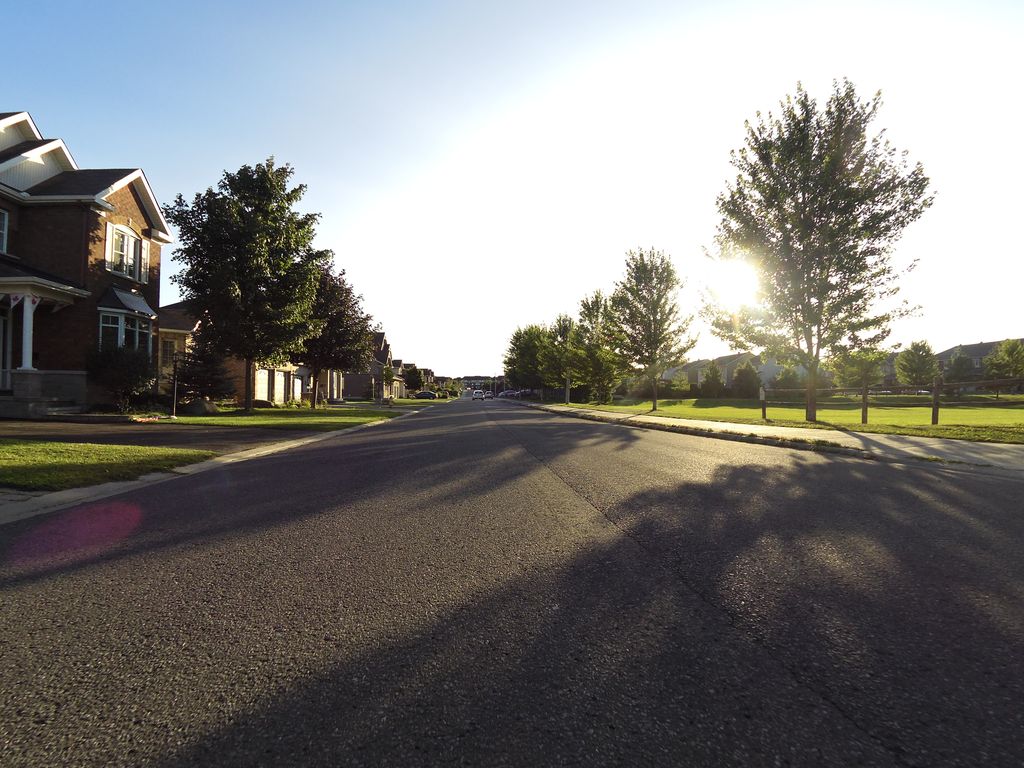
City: ottawa-gatineau